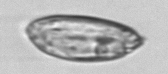
Label: Katodinium_or_Torodinium